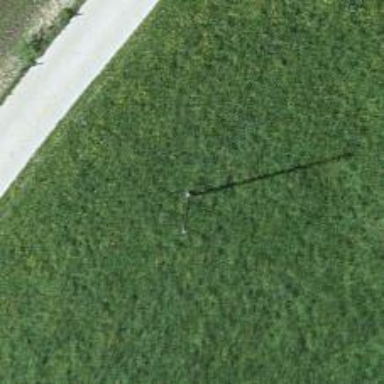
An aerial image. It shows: Power pole.